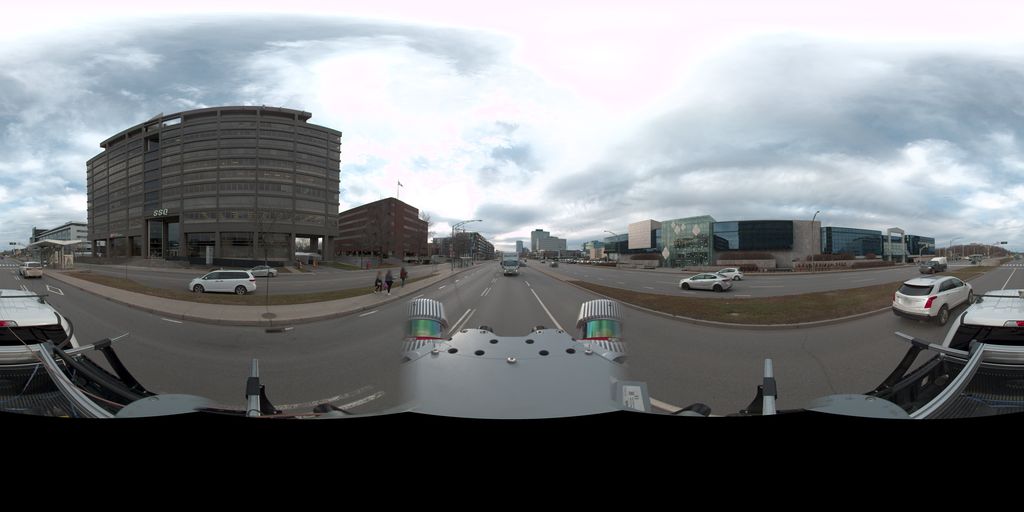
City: quebec_city